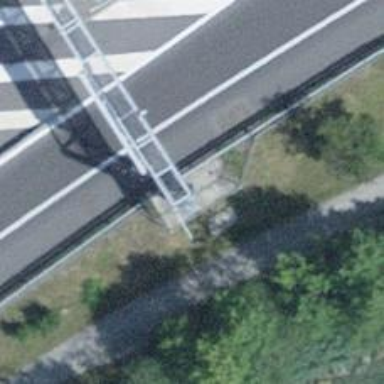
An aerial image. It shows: Gantry structure.